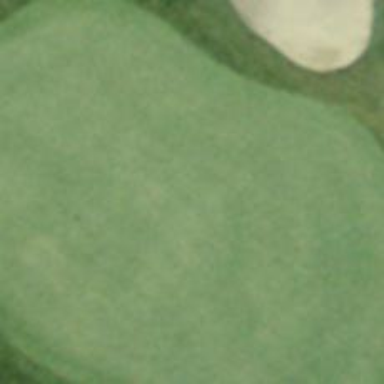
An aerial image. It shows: View of golf hole.